Field crop: maize
Growth stage: 2
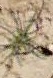
Species: salsola